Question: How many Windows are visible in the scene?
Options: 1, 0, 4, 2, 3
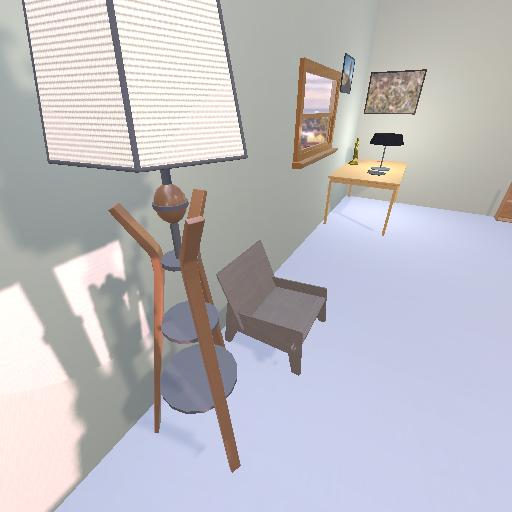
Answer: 1